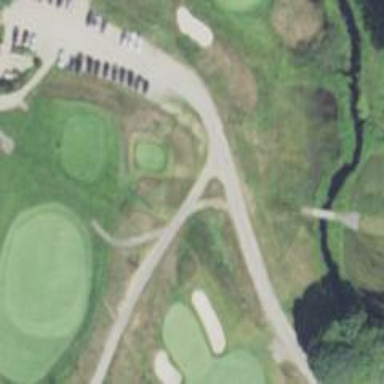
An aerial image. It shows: Service road designated as golf cart path.